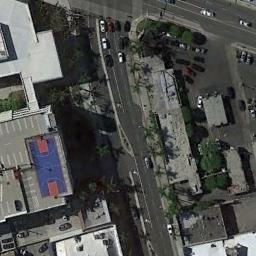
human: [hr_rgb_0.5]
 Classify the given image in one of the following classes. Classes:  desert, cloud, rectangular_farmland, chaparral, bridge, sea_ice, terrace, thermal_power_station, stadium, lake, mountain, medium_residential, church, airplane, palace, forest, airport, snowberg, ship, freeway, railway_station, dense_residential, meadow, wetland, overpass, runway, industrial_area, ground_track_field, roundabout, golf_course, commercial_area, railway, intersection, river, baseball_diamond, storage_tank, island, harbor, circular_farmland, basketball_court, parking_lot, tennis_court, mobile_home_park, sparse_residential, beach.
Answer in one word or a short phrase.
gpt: basketball_court